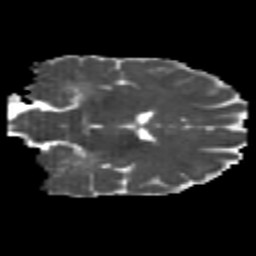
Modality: MD
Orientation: coronal
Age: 24
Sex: male
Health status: healthy
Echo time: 0.074 s